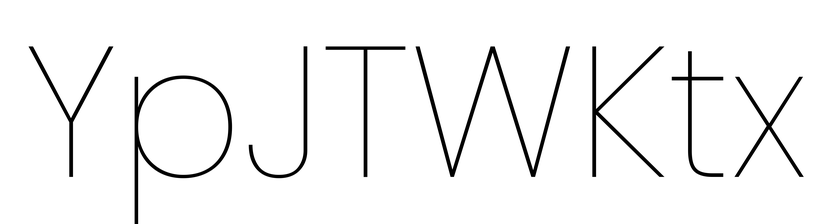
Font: Poppins-Thin